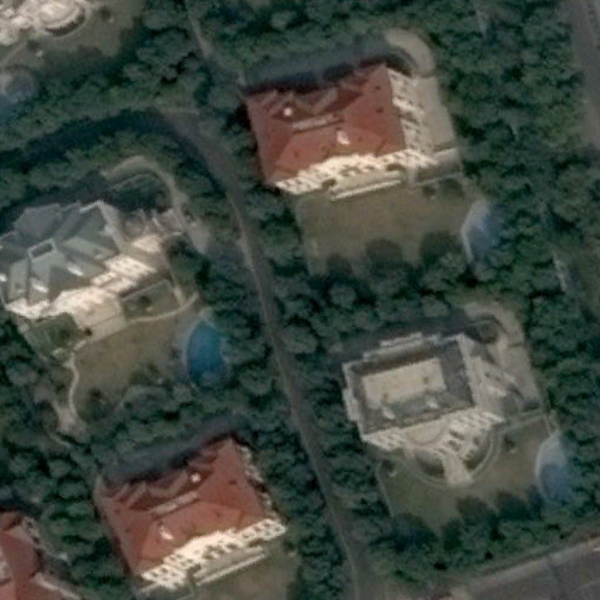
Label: MediumResidential